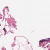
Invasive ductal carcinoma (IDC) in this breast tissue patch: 0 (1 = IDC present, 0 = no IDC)